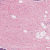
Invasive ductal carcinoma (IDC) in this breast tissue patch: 0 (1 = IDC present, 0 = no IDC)